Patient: sex F, age 54
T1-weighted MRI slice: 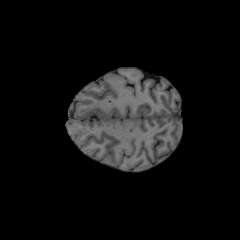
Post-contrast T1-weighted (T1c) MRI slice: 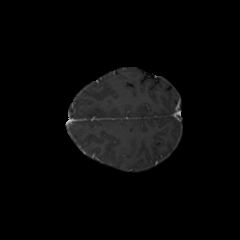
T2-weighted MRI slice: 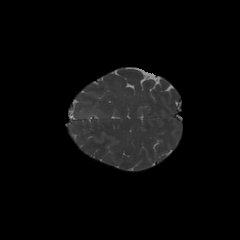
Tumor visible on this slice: no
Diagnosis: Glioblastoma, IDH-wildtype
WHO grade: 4